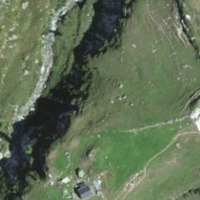
EUNIS habitat code: 26
Species observed at this site:
Rumex alpinus